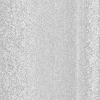
Atmospheric dust classification: dusty